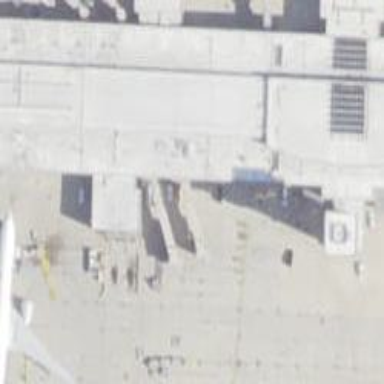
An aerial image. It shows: Airport gate.